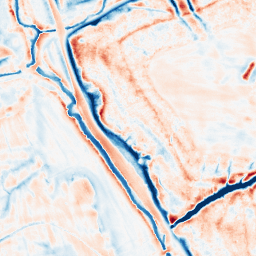
Category: edge_preserving
Decomposition family: bilateral
Decomposition parameters: d: 21
sigma_color: 50
sigma_space: 25
Upsampling method: sinc_blackman
Upsampling parameters: scale: 2
kernel_size: 8
Upsampling scale: 2